Question: I am developing an HTML website with embedded YouTube videos controlled by a JavaScript script.
I have three videos and they are all working fine on Chrome but not on Safari and Firefox.
The weirdest thing is that I've embedded them in the same way, both on Safari and Firefox the first video is working fine but when the other two start playing, you can only hear audio.
You can visit the website here:
<URL>
From desktop on a full screen, if you click the arrow at the bottom on the right you'll see the first video playing.
If you click again you'll see the second video on Chrome but you'll only hear the audio on Safari and Firefox.
While inspecting the page I noticed that the iFrame elements generated by YouTube API inside the div elements have some differences with dimensions. It seems like the video is playing but it is somewhere else. But this is only a feeling of mine (see image below).

This is the HTML (class="firstVideo" is what we are looking for)
'''
<body >
<nav role="navigation">
<div id="menuToggle">
<input type="checkbox" />
<span></span>
<span></span>
<span></span>
<ul id="menu">
<a href="./index.html"><li>Home</li></a>
<a href="#"><li>Come funziona</li></a>
<a href="./faq.html"><li>FAQ</li></a>
<a href="./blog.html"><li>Blog</li></a>
<a href="#"><li>Contatti</li></a>
<a href="./pdf/RegolamentoFlav.pdf" target="_blank"><li>Regolamento</li></a>
<a href="#"><li>Ringraziamenti</li></a>
</ul>
</ul>
</div>
</nav>
<div id="rotateRect" class="redRect rotateRectStart hideXS"></div>
<div id="nav">
<div id="leftArrow"><img src="img/arrow_right.png" alt="flav website controls"></div>
<div id="rightArrow"><img src="img/arrow_right.png" alt="flav website controls"></div>
</div>
<div class="containerTop">
<div id="backImg">
<div class="landscapeImg"></div>
<div class="firstImg"></div>
</div>
<div id="leftContainer">
<div class="splashLeft">
<img class="logoHome" src="img/logo_flav.svg" alt="flav app"><br>
<h5>Cio che vuoi, dove vuoi, quando vuoi.</h5>
<h1>Richiedi, Offri...<br>GUADAGNA!</h1>
<h2>CON FLAV ESSERE DISPONIBILI RIPAGA. SEMPRE.</h2>
<a href="#"><img class="badge" src="img/app-store-badge.png" alt="download on the app store"></a>
<a href="#"><img class="badge" src="img/google-play-badge.png" alt="download on the google play store"></a>
<br><br>
<h6>CONTACT & FOLLOW US ON:</h6>
<a href="https://www.facebook.com/app.FLAV.it/"><img class="socialIcon" src="img/facebook.png" alt="flav facebook fanpage"></a>
<a href="https://www.instagram.com/flav.it/"><img class="socialIcon" src="img/instagram.png" alt="flav instagram fanpage"></a>
<a href="https://www.youtube.com/channel/UC5MeGaeI9boibIcUq0X4FXg"><img class="socialIcon" src="img/youtube.png" alt="flav youtube channel"></a>
<a href="mailto:info@flav.it?Subject=Information"><img class="socialIcon" src="img/mail.png" alt="flav mail"></a>
</div>
</div>
<div id="rightContainer">
<img class="iphoneSplash" src="img/iphoneSplash.png" alt="flav, cio che vuoi quando vuoi dove vuoi">
</div>
<div id="firstLeftPart">
<img class="redLogo hideXS" src="img/logoRed.svg" alt="flav, cio che vuoi quando vuoi dove vuoi"><br>
<div class="numberSect01">Ndeg <span class="bigNum">01</span></div>
<h2 id="titleNumbFirst" class="titlePart01"><span class="numb hideXS">| 03</span><br>Fai la tua richiesta</h2>
<br>
<span class="subTitle">Chiedi cio di cui hai bisogno.</span><br>
<p>
Ti serve qualcosa o hai bisogno di una mano?<br>Pubblica la tua richiesta scegliendo tra beni e servizi, seleziona la categoria, stabilisci luogo e ora.<br>Ricevi le risposte di utenti e professionisti direttamente nella App <br>e scegli l'utente che fa per te con l'offerta piu conveniente.<br><br>Trovare cio di cui hai bisogno non e mai stato cosi facile!<br><span class="downloadIt">Scarica FLAV!</span><br>
</p>
</div>
<div id="iphoneFirst">
<img class="whiteIphone" src="img/iphoneFirstPart.png" alt="flav, cio che vuoi quando vuoi dove vuoi">
<div class="firstVideo" id="videoNumberOne"></div>
<a class="mLeft hideXS" href="#"><img class="badge" src="img/app-store-badge.png" alt="download on the app store"></a>
<a class="hideXS" href="#"><img class="badge" src="img/google-play-badge.png" alt="download on the google play store"></a>
</div>
<div id="secondRightPart">
<img class="redLogo hideXS" src="img/logo_flav.svg" alt="flav, cio che vuoi quando vuoi dove vuoi"><br>
<div class="numberSect01">Ndeg <span class="bigNum">02</span></div>
<h2 id="titleNumbFirst" class="titlePart01"><span class="numb hideXS">| 03</span><br>FAI IL TUO PREZZO</h2>
<br>
<span class="subTitle">Renditi disponibile.</span><br>
<p>
Vuoi rispondere a una richiesta? <br><br>Consulta le richieste della community.<br>Apri la mappa, scopri di cosa hanno bisogno le persone intorno a te<br>e fai il tuo prezzo.<br><br>Guadagnare non e mai stato cosi semplice!<br><span class="downloadIt">Scarica FLAV!</span><br>
</p>
</div>
<div id="iphoneSecond">
<img class="whiteIphone" src="img/iphoneFirstPart.png" alt="flav, cio che vuoi quando vuoi dove vuoi">
<div class="firstVideo" id="videoNumberTwo"></div>
<a class="mLeft hideXS" href="#"><img class="badge" src="img/app-store-badge.png" alt="download on the app store"></a>
<a class="hideXS" href="#"><img class="badge" src="img/google-play-badge.png" alt="download on the google play store"></a>
</div>
<div id="thirdLeftPart">
<img class="redLogo hideXS" src="img/logoRed.svg" alt="flav, cio che vuoi quando vuoi dove vuoi"><br>
<div class="numberSect01">Ndeg <span class="bigNum">03</span></div>
<h2 id="titleNumbFirst" class="titlePart01"><span class="numb hideXS">| 03</span><br>FAI LA TUA OFFERTA</h2>
<br>
<span class="subTitle">Vendi, offri e guadagna.</span><br>
<p>
Vuoi vendere qualcosa? Vuoi incrementare la tua visibilita e i tuoi guadagni? <br><br>Pubblica la tua offerta di beni o servizi,<br> ricevi le risposte degli utenti e concorda ogni dettaglio in chat.<br> In modo facile e gratuito.<br>La chiave del successo e essere ovunque!<br><span class="downloadIt">Scarica FLAV!</span><br>
</p>
</div>
<div id="iphoneThird">
<img class="whiteIphone" src="img/iphoneFirstPart.png" alt="flav, cio che vuoi quando vuoi dove vuoi">
<div class="firstVideo" id="videoNumberThree"></div>
</video>
<a class="mLeft hideXS" href="#"><img class="badge" src="img/app-store-badge.png" alt="download on the app store"></a>
<a class="hideXS" href="#"><img class="badge" src="img/google-play-badge.png" alt="download on the google play store"></a>
</div>
<div class="hideXL">
<a href="#"><img class="badge" src="img/app-store-badge.png" alt="download on the app store"></a>
<a href="#"><img class="badge" src="img/google-play-badge.png" alt="download on the google play store"></a>
<br><br>
<h6>CONTACT & FOLLOW US ON:</h6>
<a href="https://www.facebook.com/app.FLAV.it/"><img class="socialIcon" src="img/facebook.png" alt="flav facebook fanpage"></a>
<a href="https://www.instagram.com/flav.it/"><img class="socialIcon" src="img/instagram.png" alt="flav instagram fanpage"></a>
<a href="https://www.youtube.com/channel/UC5MeGaeI9boibIcUq0X4FXg"><img class="socialIcon" src="img/youtube.png" alt="flav youtube channel"></a>
<a href="mailto:info@flav.it?Subject=Information"><img class="socialIcon" src="img/mail.png" alt="flav mail"></a>
</div>
</div>
<script src="js/jquery-1.12.0.min.js"></script>
<script src="js/base.js"></script>
</body>
'''
This is the JavaScript
'''
var countSlide = 0;
//YOUTUBE START
var tag = document.createElement('script');
tag.src = "https://www.youtube.com/iframe_api";
var firstScriptTag = document.getElementsByTagName('script')[0];
firstScriptTag.parentNode.insertBefore(tag, firstScriptTag);
var player1;
var player2;
var player3;
function onYouTubeIframeAPIReady() {
player1 = new YT.Player('videoNumberOne', {
videoId: 'Kifn_WVGReM',
events: {
'onReady': onPlayerReady
}
});
player2 = new YT.Player('videoNumberTwo', {
videoId: 'wa7aa5-GxW8',
events: {
'onReady': onPlayerReady
}
});
player3 = new YT.Player('videoNumberThree', {
videoId: 'YCIOKI0ZSTM',
events: {
'onReady': onPlayerReady
}
});
}
function onPlayerReady(event) {
event.target.setVolume(50);
//event.target.pauseVideo();
}
//YOUTUBE END
// $( document ).ready(function() {
// });
function pauseAndReset(video) {
video.pauseVideo();
video.seekTo(0);
}
//SLIDE ROUTINE
$("#rightArrow").click(function(){
if (countSlide < 3) {
countSlide++;
}
if (countSlide == 1){
toBottom();
player1.playVideo();
}
else if (countSlide == 2) {
toTop();
pauseAndReset(player1);
player2.playVideo();
}
else if (countSlide == 3) {
setTimeout(toSndBottom,25);
setTimeout(toTop,50);
setTimeout(toSndBottom,70);
pauseAndReset(player2);
player3.playVideo();
}
else if (countSlide >= 3) {
//Go Back to Homepage
}
});
$("#leftArrow").click(function(){
if (countSlide > 0) {
countSlide--;
}
if (countSlide == 0){
toStart();
pauseAndReset(player1);
}
else if (countSlide == 1) {
toBottom();
pauseAndReset(player2);
player1.playVideo();
}
else if (countSlide == 2) {
toSndTop();
pauseAndReset(player3);
player2.playVideo();
}
});
//SLIDE ROUTINE ENDS
$(".redLogo").click(function(){
toStart();
countSlide = 0;
$("#firstLeftPart").css("marginLeft", "-105%");
$("#iphoneFirst").css("marginLeft", "152%");
$("#secondRightPart").css("marginLeft", "-105%");
$("#iphoneSecond").css("marginLeft", "152%");
$("#thirdLeftPart").css("marginLeft", "-105%");
$("#iphoneThird").css("marginLeft", "152%");
});
function toStart () {
$("#rotateRect").addClass('rotateRectStart');
$("#rotateRect").removeClass('rotateRectBottom');
$("#rotateRect").removeClass('rotateRectTop');
$(".iphoneSplash").css("marginLeft", "0%");
$(".splashLeft").css("marginLeft", "0%");
$(".landscapeImg").fadeIn('fast');
$(".firstImg").fadeOut('slow');
$("#firstLeftPart").css("marginLeft", "-105%");
$("#iphoneFirst").css("marginLeft", "152%");
}
function toTop () {
$("#rotateRect").removeClass('rotateRectStart');
$("#rotateRect").removeClass('rotateRectBottom');
$("#rotateRect").addClass('rotateRectTop');
$("#firstLeftPart").css("marginLeft", "-105%");
$("#iphoneFirst").css("marginLeft", "152%");
$("#secondRightPart").css("marginLeft", "5%");
$("#iphoneSecond").css("marginLeft", "52%");
}
function toBottom () {
$("#rotateRect").removeClass('rotateRectStart');
$("#rotateRect").removeClass('rotateRectTop');
$("#rotateRect").addClass('rotateRectBottom');
$(".iphoneSplash").css("marginLeft", "200%");
$(".splashLeft").css("marginLeft", "-200%");
$(".landscapeImg").fadeOut('fast');
$(".firstImg").fadeIn('slow');
$("#firstLeftPart").css("marginLeft", "5%");
$("#iphoneFirst").css("marginLeft", "52%");
$("#secondRightPart").css("marginLeft", "-105%");
$("#iphoneSecond").css("marginLeft", "152%");
}
function toSndBottom () {
$("#rotateRect").removeClass('rotateRectTop');
$("#rotateRect").addClass('rotateRectBottom');
$("#thirdLeftPart").css("marginLeft", "5%");
$("#iphoneThird").css("marginLeft", "52%");
$("#secondRightPart").css("marginLeft", "-105%");
$("#iphoneSecond").css("marginLeft", "152%");
}
function toSndTop () {
$("#rotateRect").removeClass('rotateRectBottom');
$("#rotateRect").addClass('rotateRectTop');
$("#secondRightPart").css("marginLeft", "5%");
$("#iphoneSecond").css("marginLeft", "52%");
$("#thirdLeftPart").css("marginLeft", "-105%");
$("#iphoneThird").css("marginLeft", "152%");
}
'''
I am pretty lost on this one.
Thank you everyone in advance!
Cheers!
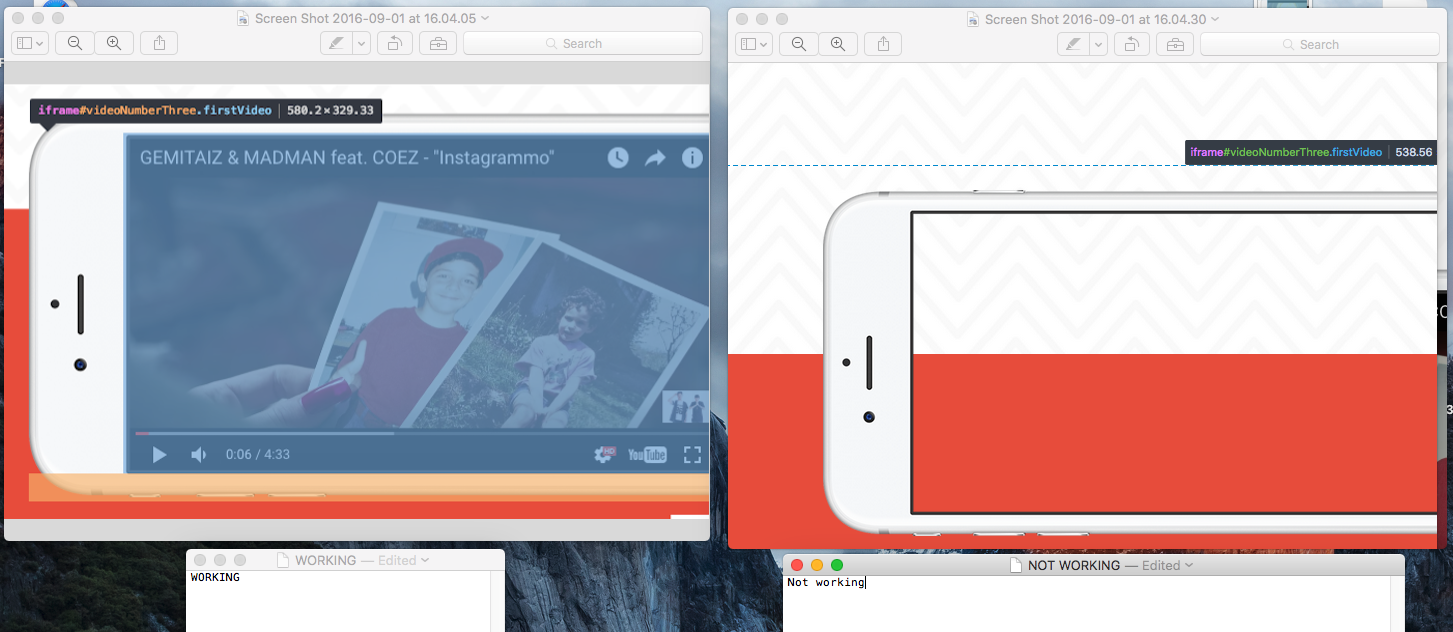
Answer: This was the problem.
Firefox used to have this wonderful "3d view" of the page, so you could see exactly what's where - unfortunately, they got rid of it a few versions ago - this is only a guess, but I think it's the way you're using margins to move the divs "out of the way" that may be confusing firefox/safari (or they have slightly different layout algorithms) - the problem with CSS is, that some things can be interpreted differently by different browsers and they all think they are correct!! Although, I thought that only happened in the Netscape vs IE days